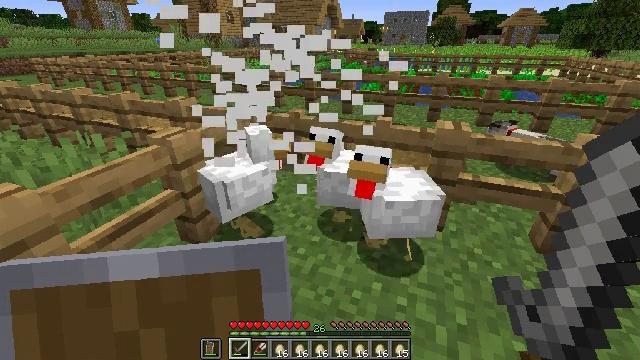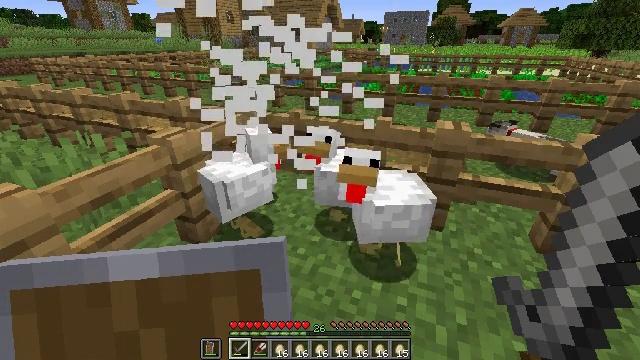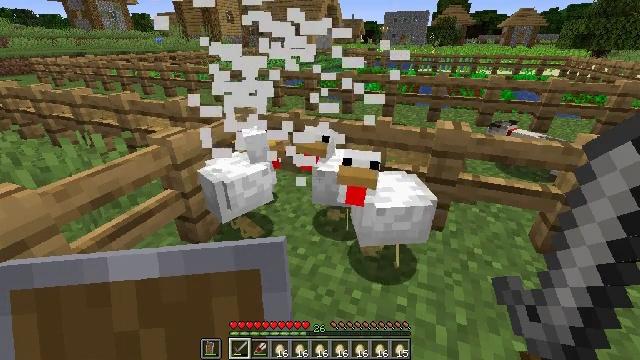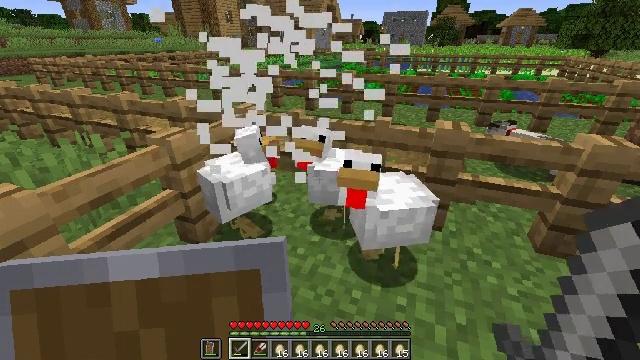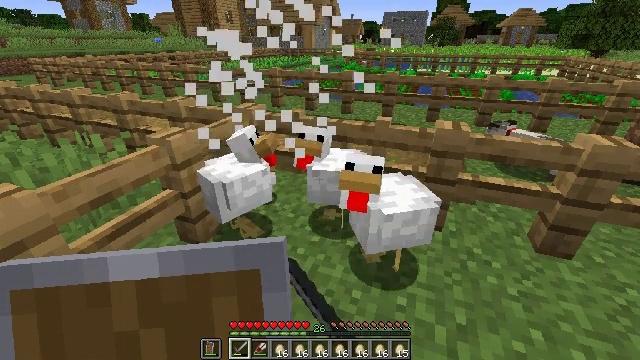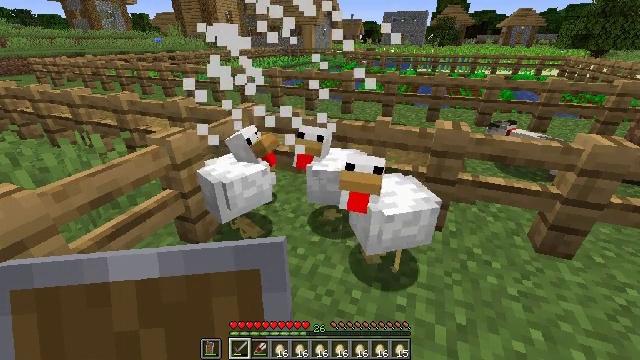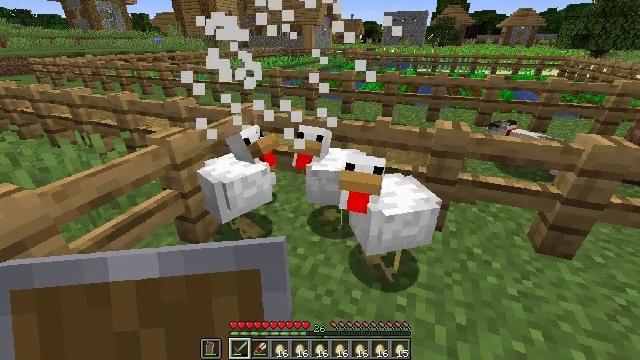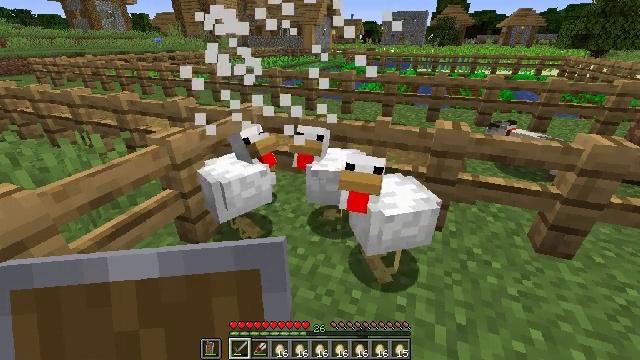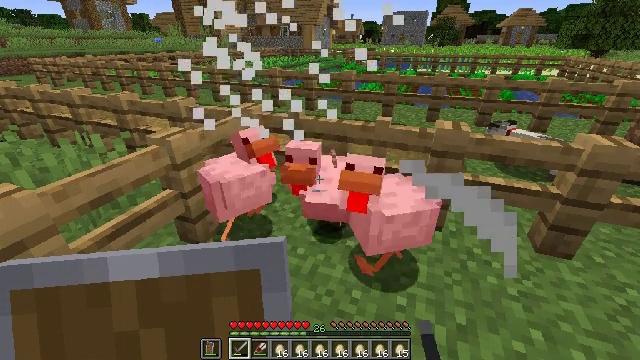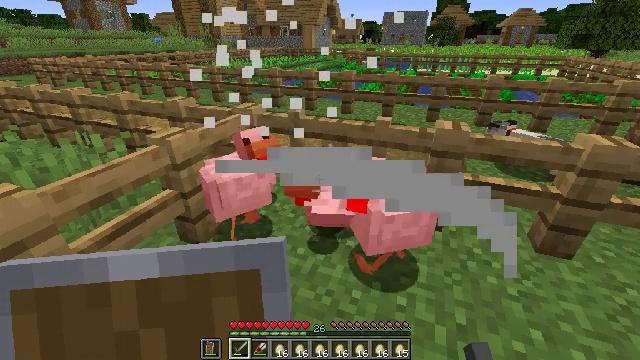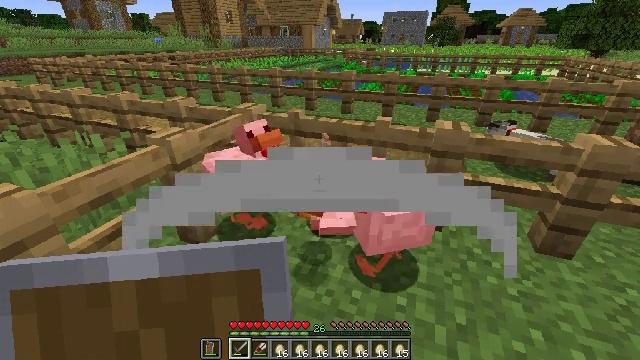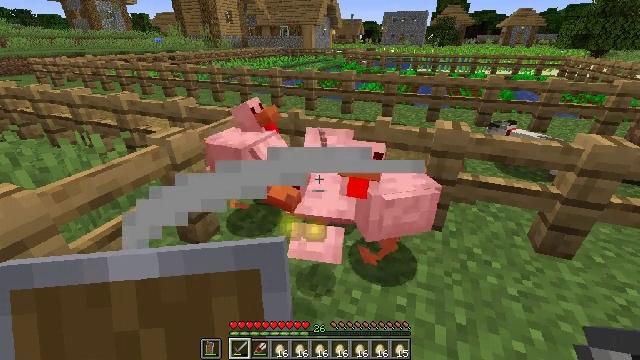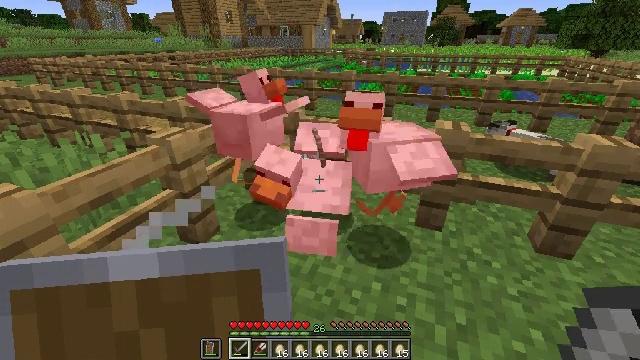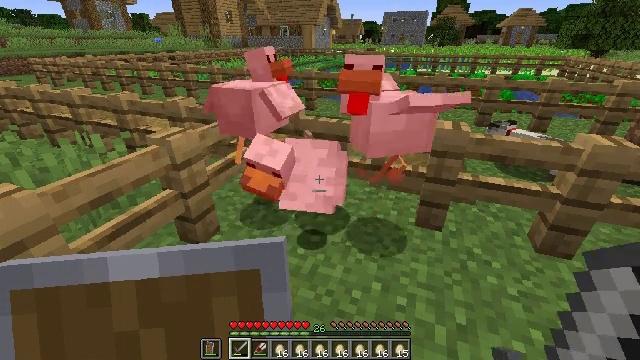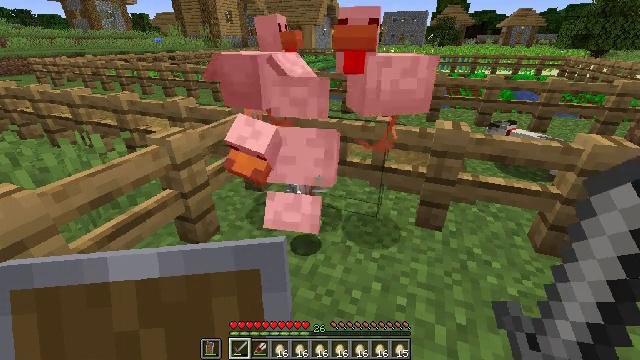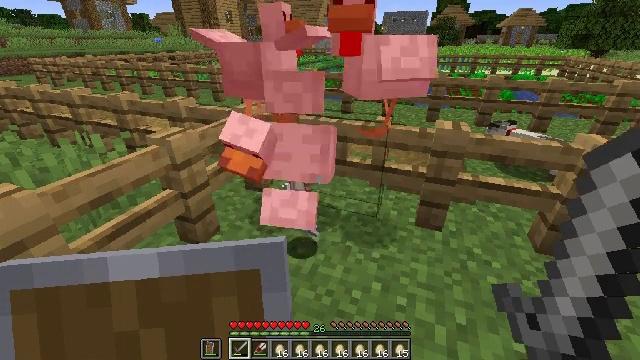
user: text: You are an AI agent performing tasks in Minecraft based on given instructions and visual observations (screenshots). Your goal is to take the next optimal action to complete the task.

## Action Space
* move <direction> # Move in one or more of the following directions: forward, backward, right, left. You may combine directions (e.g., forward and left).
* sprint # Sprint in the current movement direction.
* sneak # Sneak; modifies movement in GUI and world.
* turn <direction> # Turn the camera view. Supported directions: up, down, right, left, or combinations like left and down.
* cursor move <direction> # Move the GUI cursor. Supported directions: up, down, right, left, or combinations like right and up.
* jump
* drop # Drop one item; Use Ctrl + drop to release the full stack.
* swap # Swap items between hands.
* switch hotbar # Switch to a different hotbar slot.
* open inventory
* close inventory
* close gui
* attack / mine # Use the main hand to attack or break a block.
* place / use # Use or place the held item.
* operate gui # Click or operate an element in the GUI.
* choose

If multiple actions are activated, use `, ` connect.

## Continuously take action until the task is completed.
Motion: motion action
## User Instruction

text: Combat the chicken.
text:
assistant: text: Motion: no_op
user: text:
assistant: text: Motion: no_op
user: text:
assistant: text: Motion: attack / mine
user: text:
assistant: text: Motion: attack / mine
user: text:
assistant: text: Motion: attack / mine
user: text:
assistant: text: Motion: attack / mine
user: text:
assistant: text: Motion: no_op
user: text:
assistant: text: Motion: no_op
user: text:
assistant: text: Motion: no_op
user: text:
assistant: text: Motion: no_op
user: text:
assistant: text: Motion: no_op
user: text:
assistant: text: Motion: no_op
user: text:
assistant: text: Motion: no_op
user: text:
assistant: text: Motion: no_op
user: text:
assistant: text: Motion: no_op
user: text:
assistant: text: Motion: no_op
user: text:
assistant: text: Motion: no_op
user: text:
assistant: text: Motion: no_op
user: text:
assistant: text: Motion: no_op
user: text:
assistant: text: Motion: no_op
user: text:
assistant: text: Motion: no_op
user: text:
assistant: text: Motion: no_op
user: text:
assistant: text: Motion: no_op
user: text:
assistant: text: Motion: no_op
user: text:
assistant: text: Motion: no_op
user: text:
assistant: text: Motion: no_op
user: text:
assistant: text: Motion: no_op
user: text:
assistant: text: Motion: no_op
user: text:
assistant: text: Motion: no_op
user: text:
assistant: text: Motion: no_op